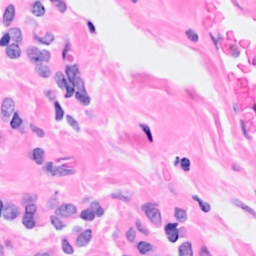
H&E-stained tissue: Breast